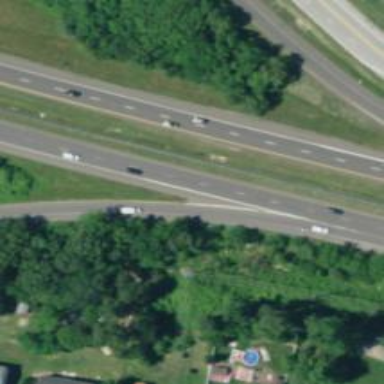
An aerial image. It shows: Trunk link highway.